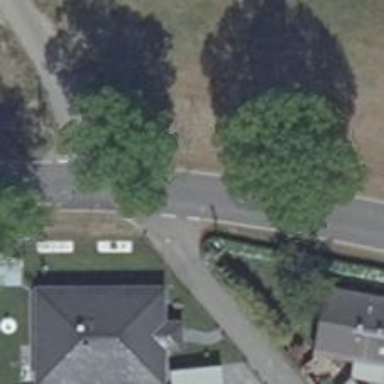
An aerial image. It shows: Secondary road with asphalt surface.